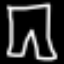
Label: pants